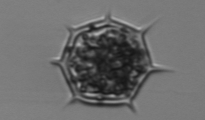
Label: Dictyocha